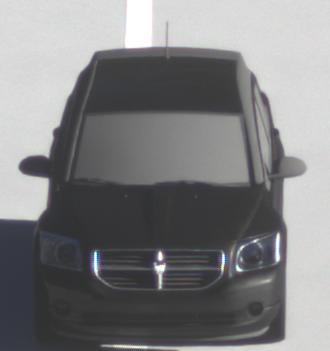
Make: Dodge
Model: Caliber 1.8
Detailed model: Caliber
Model produced from: 2006/06
Model produced until: 2009/03
Doors: 5
Color: black
Road condition: dry road
Daytime: sunrise or sunset
Contrast: medium contrast